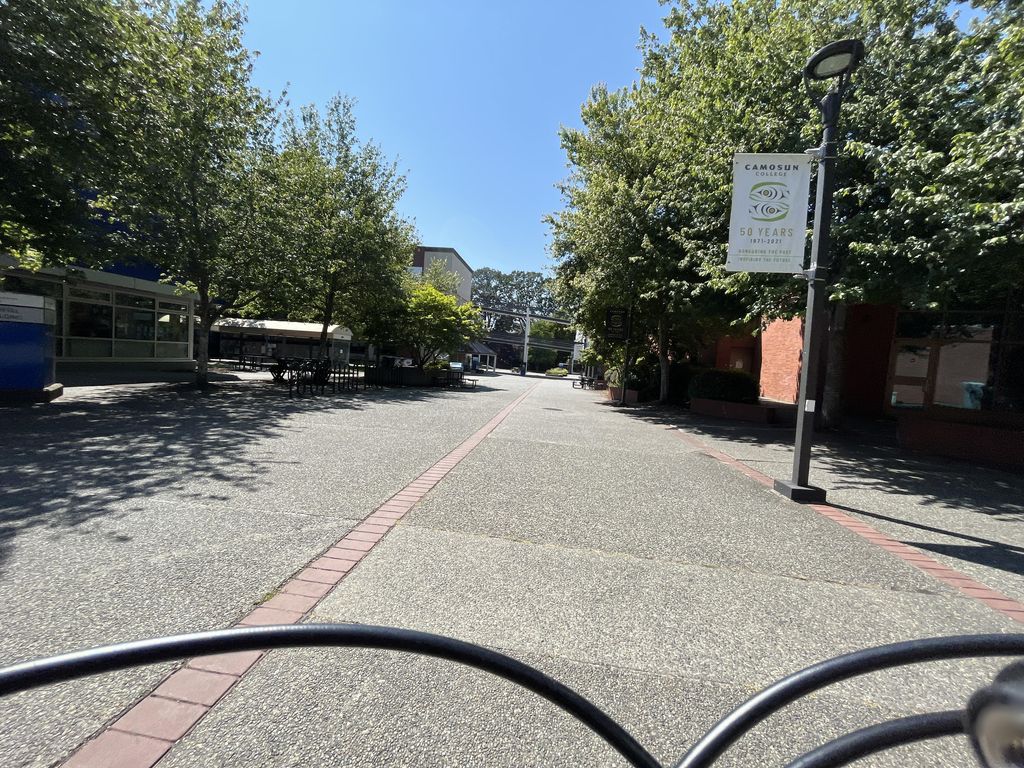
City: victoria